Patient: sex F, age 70
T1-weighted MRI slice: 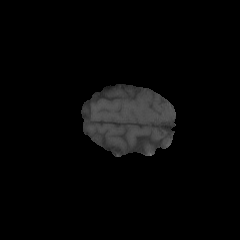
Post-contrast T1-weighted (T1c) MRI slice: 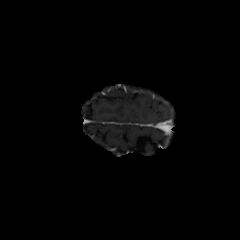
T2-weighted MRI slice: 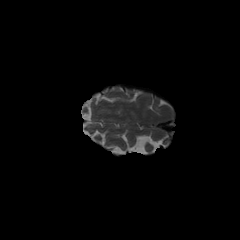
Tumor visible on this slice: no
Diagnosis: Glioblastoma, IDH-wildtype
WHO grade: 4